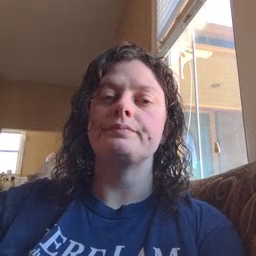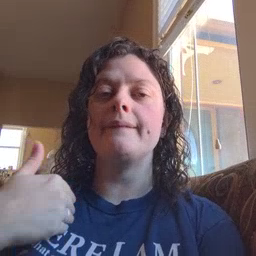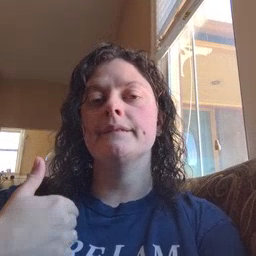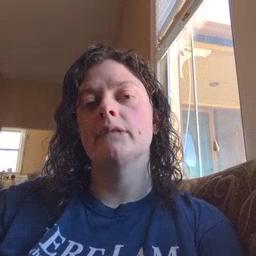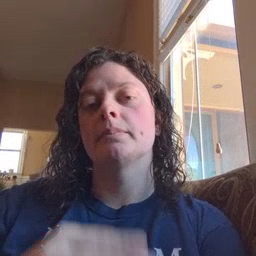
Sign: have